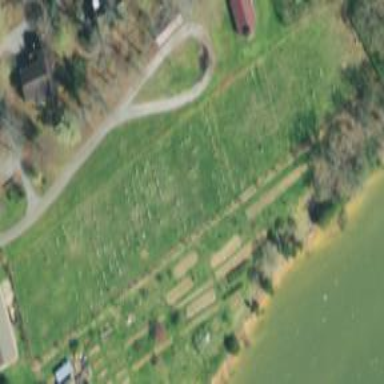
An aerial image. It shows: Cemetery.